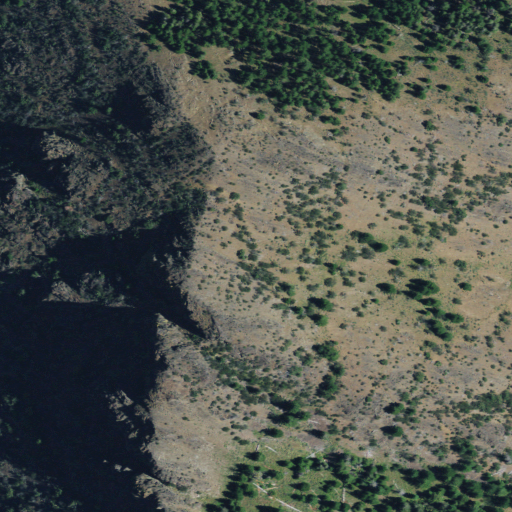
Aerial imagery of mountain in Oregon named Second Peak containing evergreen forest, shrub, and grassland